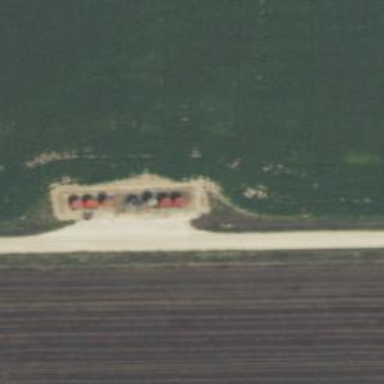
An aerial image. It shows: Storage tank that is man-made.